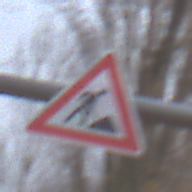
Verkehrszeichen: Arbeitsstelle
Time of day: MorningAfternoon
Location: Outdoor (Nature)
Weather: Overcast
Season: NotSpecified
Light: Natural